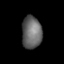
Tissue: lung
Cell type: Others
Senescence score: 0.225
Nuclear area (px): 632
Mean DAPI intensity: 101.633